Question: I'm using <URL> plugin for showing that the app is busy, but on Android the animation is always stuck.
For example I use it in this code:
'''
private async Task SelectWorkOrderItemAsync(WorkOrderLista WoLista) {
if (WoLista == null) return;
// show the loading
Acr.UserDialogs.UserDialogs.Instance.ShowLoading("Loading..");
// get datas from DB
WorkOrderDettaglio WoDett = await _WorkOrderService.GetDettaglioWorkOrder(WoLista.Guid_servizio);
// this code opens another page with the datas extracted above
await NavigationService.NavigateToAsync<DettaglioWoViewModel>(WoDett, Costanti.TipoPush.Normale, WoDett.NumWoAnno);
// hide the loading
Acr.UserDialogs.UserDialogs.Instance.HideLoading();
}
'''
This is the result:

as you can see, the loading indicator after some seconds become freezed.
This behaviors is the same if I use the default ActivityIndicator.
On IOS all works fine.
How can I correctly use it?
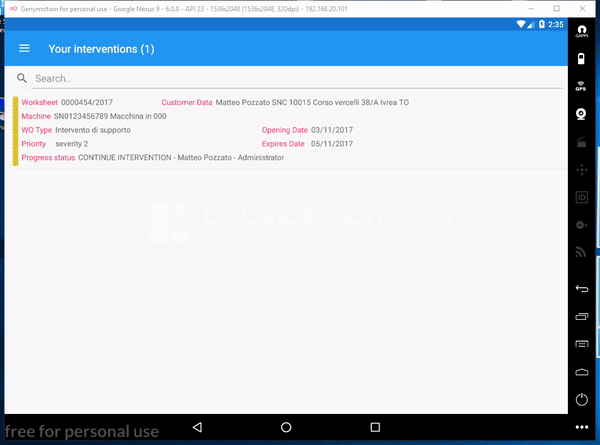
Answer: I don't have an Android device/simulator to test at the moment and can't reproduce on UWP, but your service call is being executed asynchronously on the main thread, your ActivityIndicator should not be blocked if you execute your service call in a worker thread.
'''
// get datas from DB
WorkOrderDettaglio WoDett = null;
await Task.Run(async () => WoDett = await _WorkOrderService.GetDettaglioWorkOrder(WoLista.Guid_servizio));
'''